Field crop: maize
Growth stage: 2
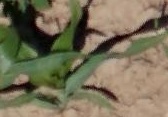
Species: maize